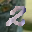
Label: 2